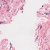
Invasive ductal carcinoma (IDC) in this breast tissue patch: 0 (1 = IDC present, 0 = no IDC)